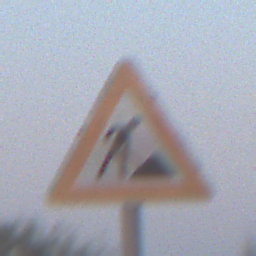
Verkehrszeichen: Arbeitsstelle
Umgebung: Outdoor, Nature
Tageszeit: SunriseSunset
Wetter: Clear
Licht: Natural
Jahreszeit: NotSpecified
Kontrast: LowContrast